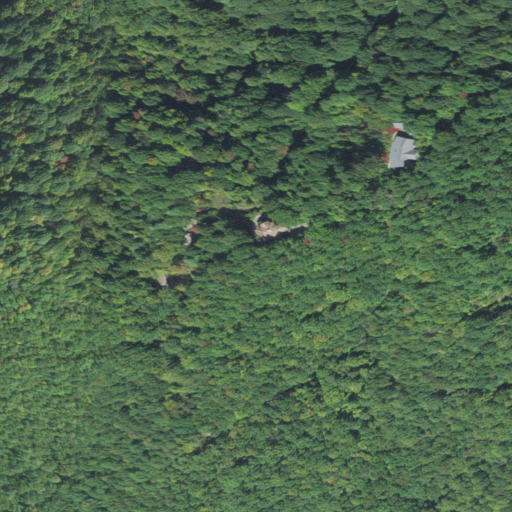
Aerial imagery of gap in North Carolina named Beetree Gap containing deciduous forest, open development, and mixed forest